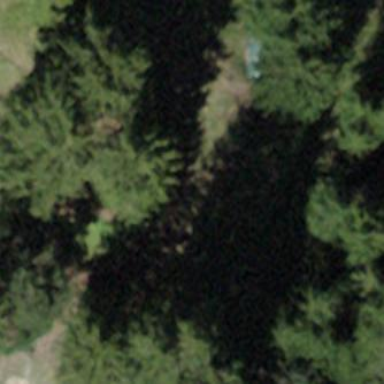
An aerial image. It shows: Woodland filled with needle-leaved trees.